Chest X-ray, PA view. Patient: 37 years old, sex F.
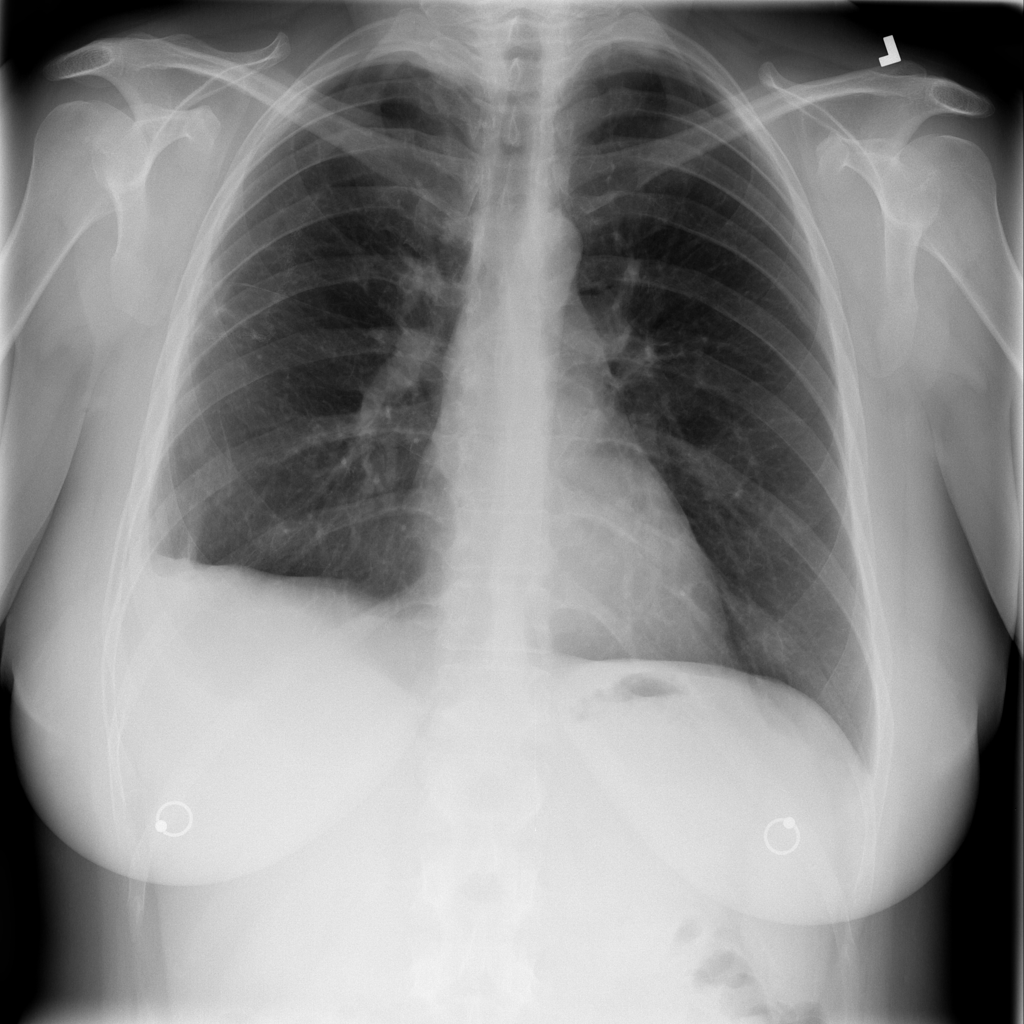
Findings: Fibrosis